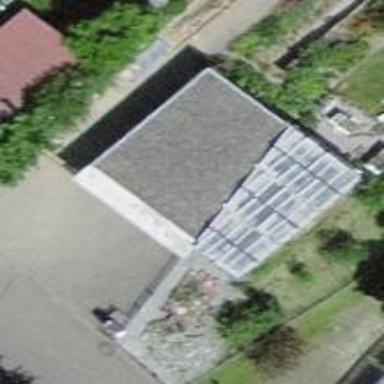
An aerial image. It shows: Greenhouse.